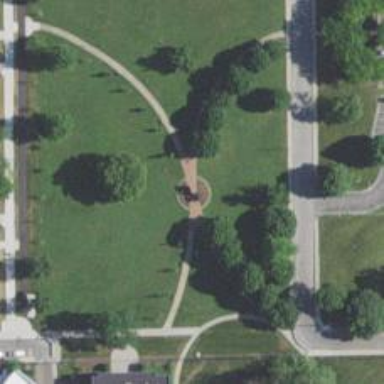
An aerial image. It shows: Memorial site with historic significance.